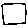
Label: square